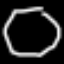
Label: octagon